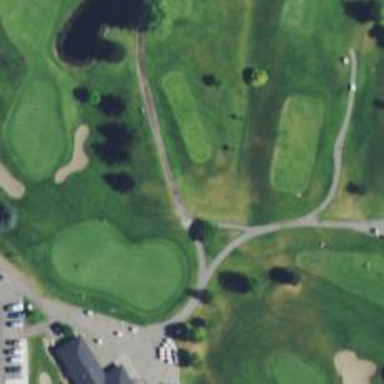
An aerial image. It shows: Service road used as golf cart path.